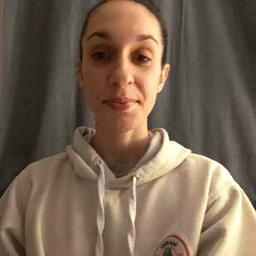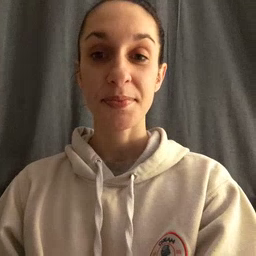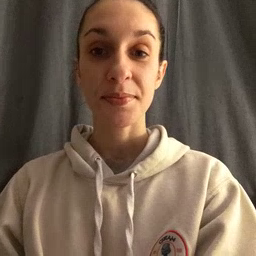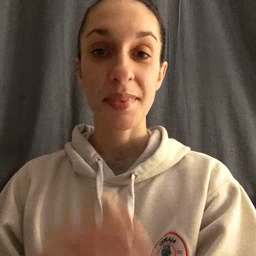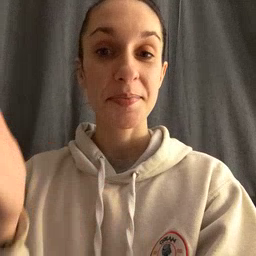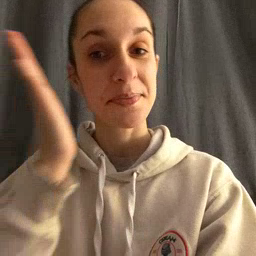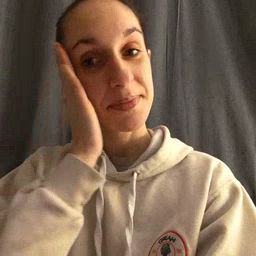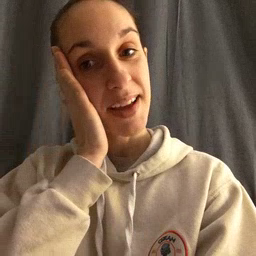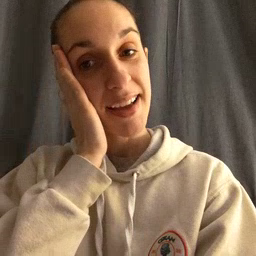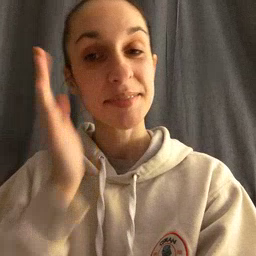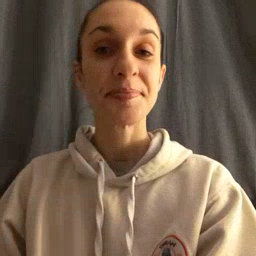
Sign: bed